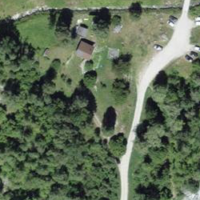
EUNIS habitat code: 32
Species observed at this site:
Stauroderus scalaris